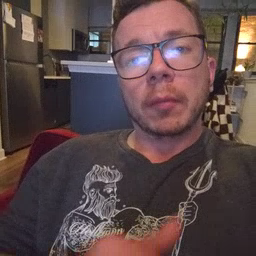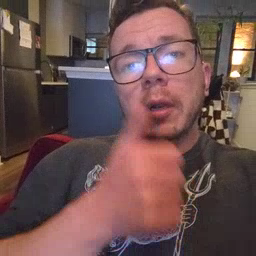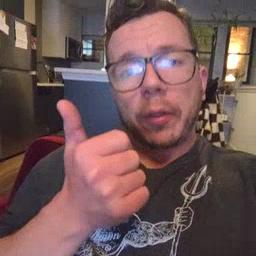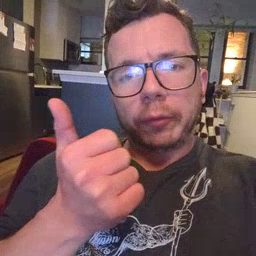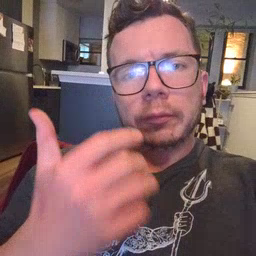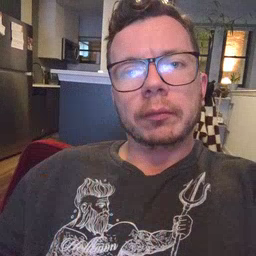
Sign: another